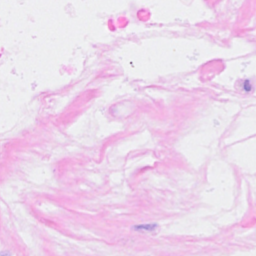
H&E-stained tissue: Breast